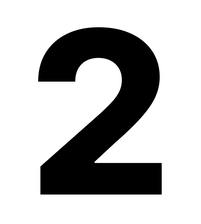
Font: Inter_ExtraBold